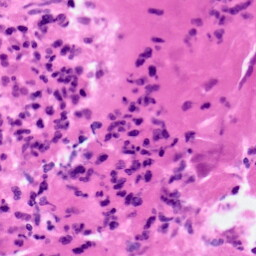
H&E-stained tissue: Pancreatic